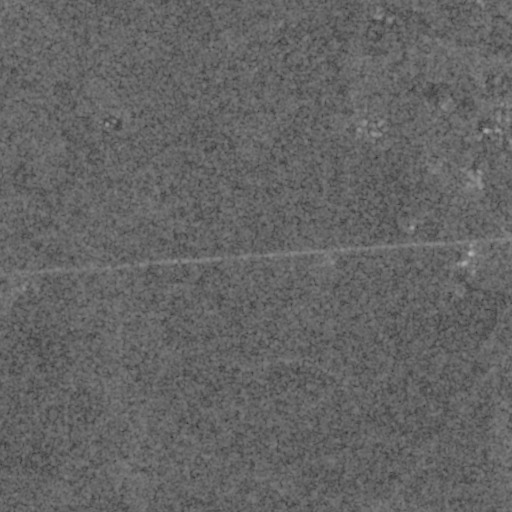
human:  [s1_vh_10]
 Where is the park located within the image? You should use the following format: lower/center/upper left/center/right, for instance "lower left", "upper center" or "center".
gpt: The park is located in the lower right of the image.
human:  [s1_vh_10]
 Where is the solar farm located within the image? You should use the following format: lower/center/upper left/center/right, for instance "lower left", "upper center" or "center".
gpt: The solar farm is located in the center right of the image.
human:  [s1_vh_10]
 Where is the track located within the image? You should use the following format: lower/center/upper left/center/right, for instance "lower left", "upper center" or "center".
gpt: The track is located in the lower right of the image.
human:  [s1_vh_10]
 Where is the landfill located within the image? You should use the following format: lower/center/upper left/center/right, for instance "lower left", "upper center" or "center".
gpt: There is no landfill in the image.

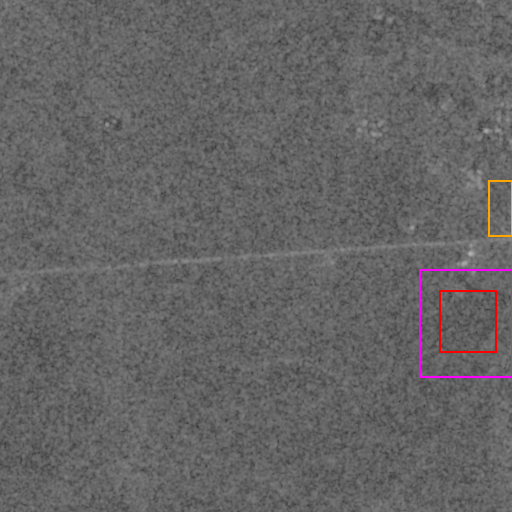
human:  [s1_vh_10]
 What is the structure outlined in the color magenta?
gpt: The structure outlined in magenta is a park.
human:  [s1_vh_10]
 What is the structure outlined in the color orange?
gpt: The structure outlined in orange is a solar farm.
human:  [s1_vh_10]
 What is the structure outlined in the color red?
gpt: The structure outlined in red is a track.
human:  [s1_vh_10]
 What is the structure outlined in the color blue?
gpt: There is no blue outline.